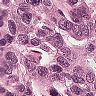
Metastatic tissue present: yes